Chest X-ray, PA view. Patient: 31 years old, sex F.
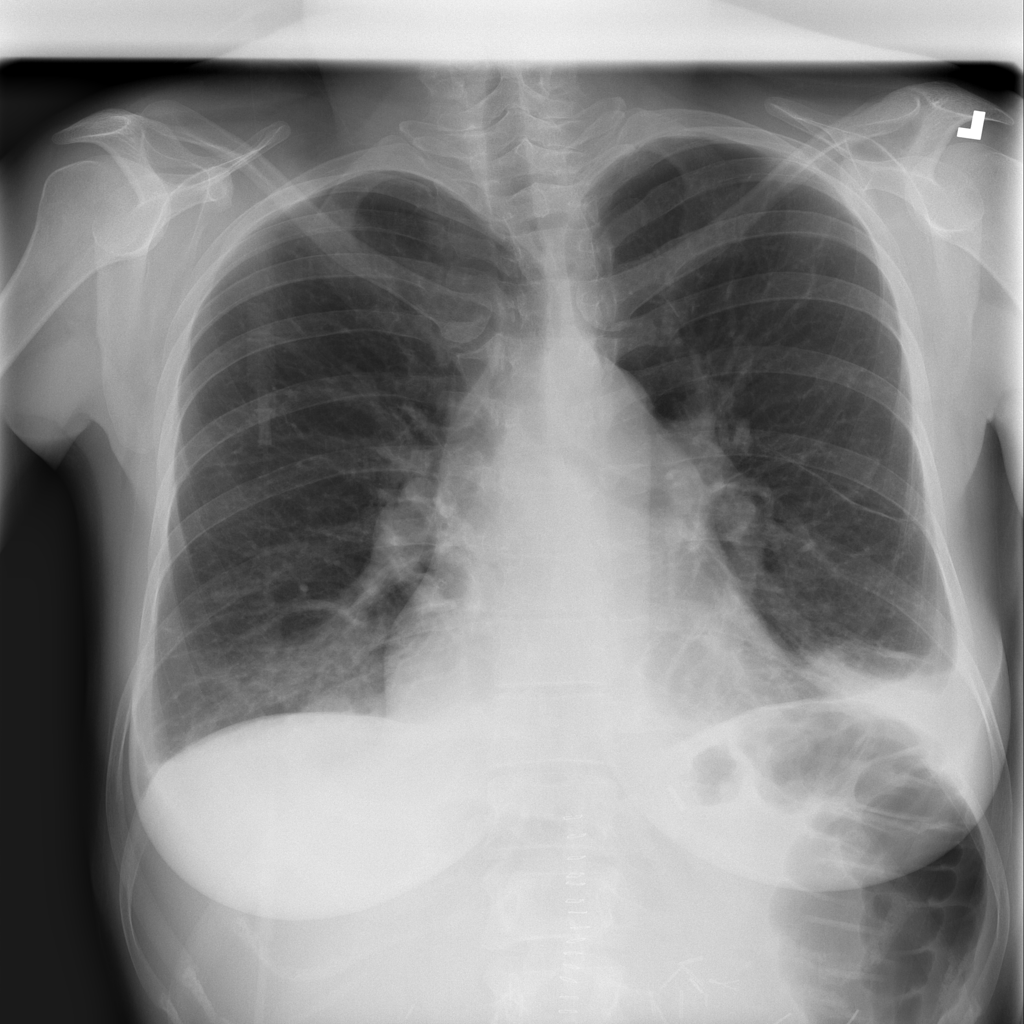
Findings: Effusion